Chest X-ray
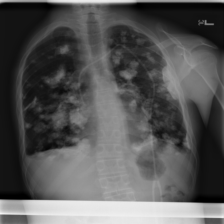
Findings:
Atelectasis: negative
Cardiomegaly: negative
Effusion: negative
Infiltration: negative
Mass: negative
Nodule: positive
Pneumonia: negative
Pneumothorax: negative
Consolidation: negative
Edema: negative
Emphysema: negative
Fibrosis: negative
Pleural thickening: negative
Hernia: negative